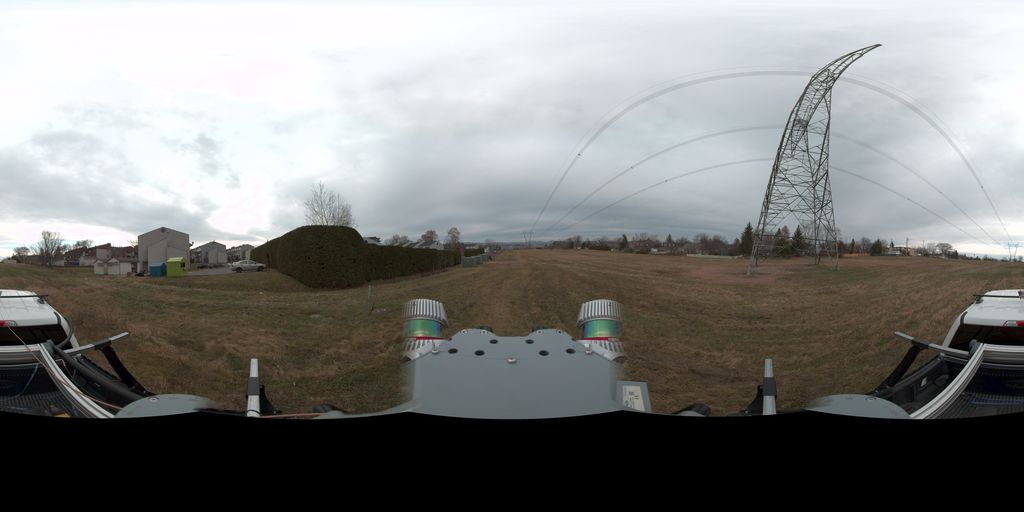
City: quebec_city